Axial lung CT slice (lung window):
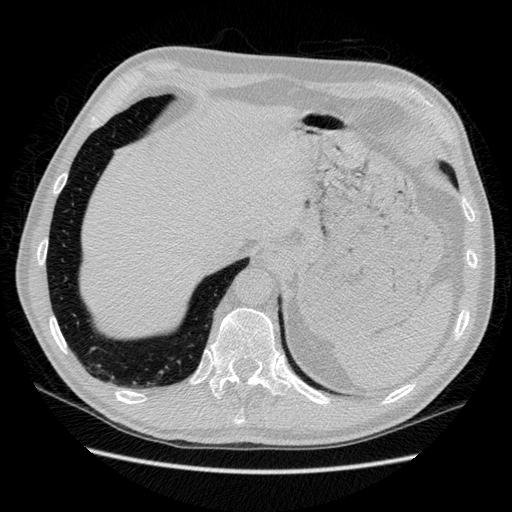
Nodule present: no